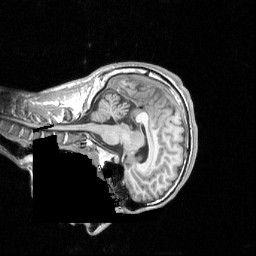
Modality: T1w
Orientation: sagittal